Field crop: maize
Growth stage: 2
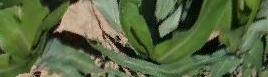
Species: maize